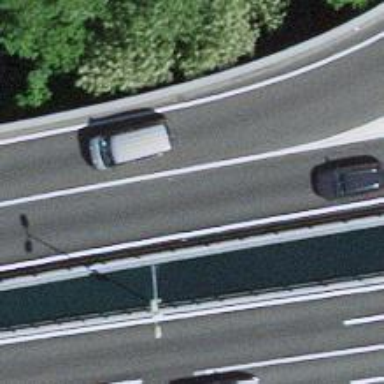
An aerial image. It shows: Secondary road on asphalt bridge.